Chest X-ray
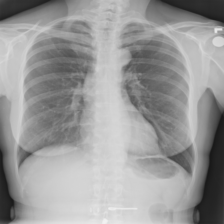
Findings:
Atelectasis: negative
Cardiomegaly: negative
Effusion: negative
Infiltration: negative
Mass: negative
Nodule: negative
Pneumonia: negative
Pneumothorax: negative
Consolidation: negative
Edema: negative
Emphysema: negative
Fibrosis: negative
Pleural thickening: negative
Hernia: negative